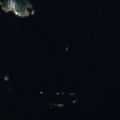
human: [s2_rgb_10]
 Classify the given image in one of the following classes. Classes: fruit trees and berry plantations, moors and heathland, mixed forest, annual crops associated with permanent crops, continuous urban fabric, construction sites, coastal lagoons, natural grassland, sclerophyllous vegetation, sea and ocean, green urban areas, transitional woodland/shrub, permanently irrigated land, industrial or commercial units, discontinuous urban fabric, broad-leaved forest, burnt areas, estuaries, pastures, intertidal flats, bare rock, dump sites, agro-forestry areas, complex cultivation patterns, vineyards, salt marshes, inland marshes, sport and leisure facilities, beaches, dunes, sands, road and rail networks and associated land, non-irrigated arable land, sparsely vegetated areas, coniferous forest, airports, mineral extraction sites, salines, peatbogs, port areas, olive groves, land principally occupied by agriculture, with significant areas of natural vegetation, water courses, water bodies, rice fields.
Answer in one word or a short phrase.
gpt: water bodies